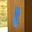
Label: 1